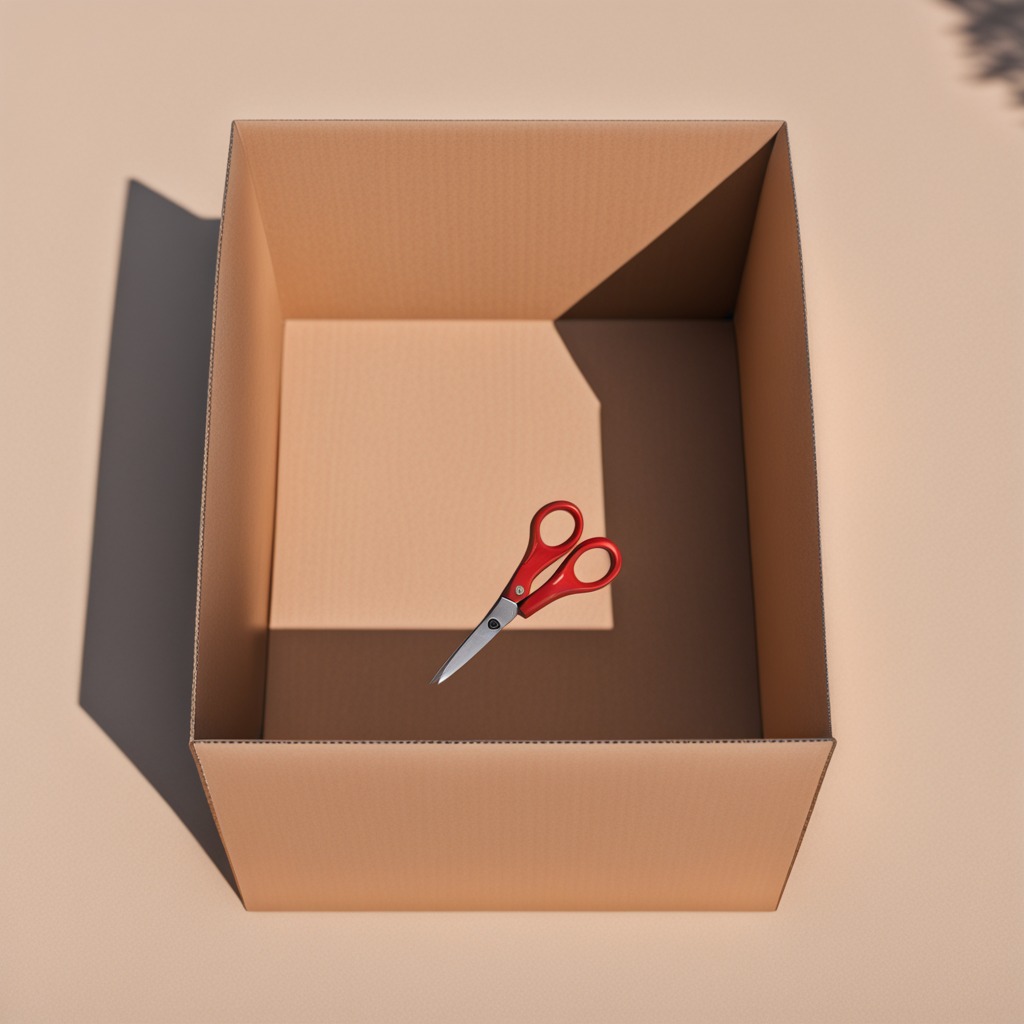
A scissor lies on the clean dry cardboard box surface in an outdoor workshop during daytime bright natural light soft shadows slightly creased but